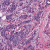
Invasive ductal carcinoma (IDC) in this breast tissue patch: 1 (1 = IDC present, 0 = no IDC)